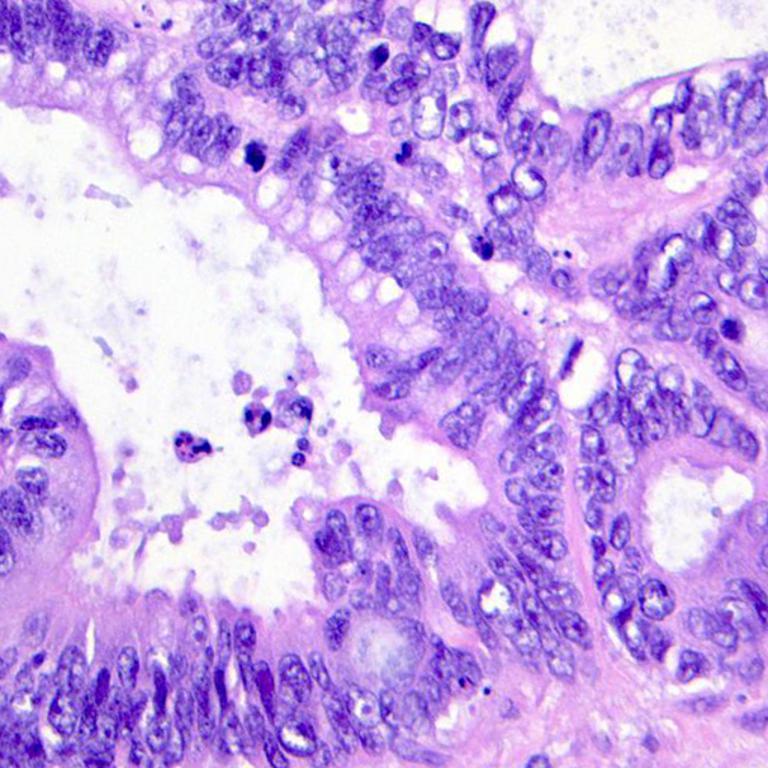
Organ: colon
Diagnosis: adenocarcinomas